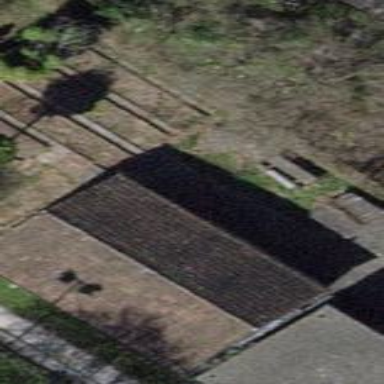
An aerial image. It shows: Shed building.